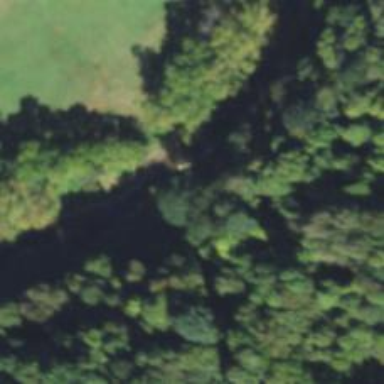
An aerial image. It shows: Disused railway.